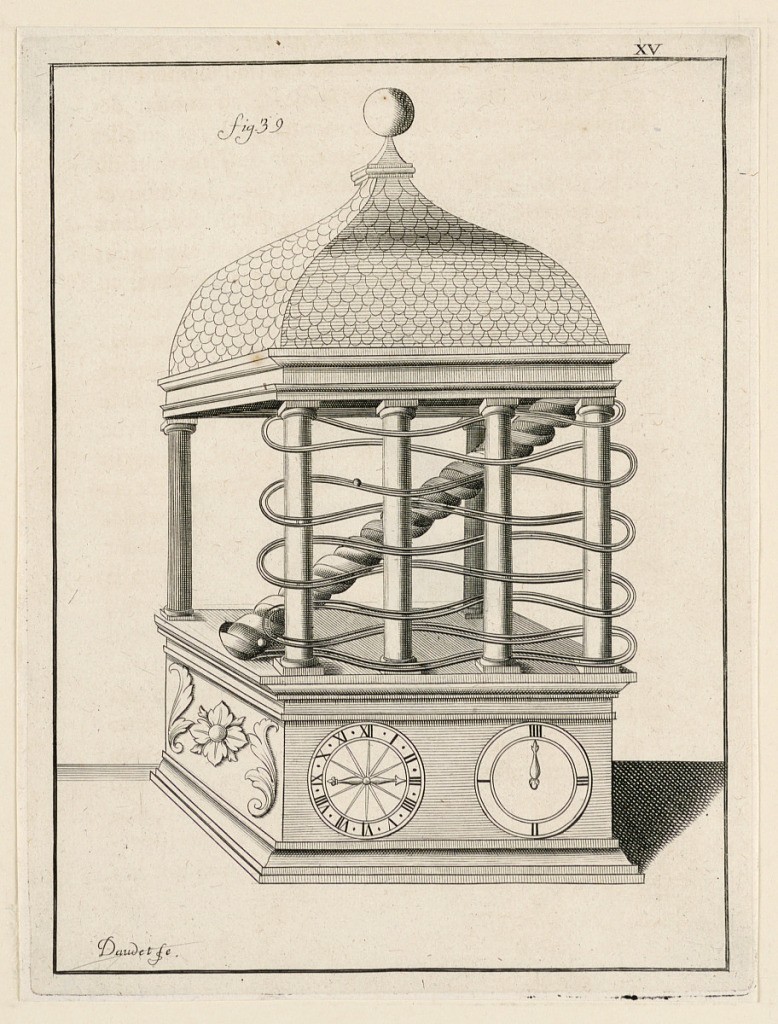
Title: Design For a Clock, pl. XV from "Recueil d'Ouvrages Curieux de Mathematique et de Mecanique, ou Description du Cabinet"
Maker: Gaspard Grollier de Seviere II, French, 1677 - 1745
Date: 1719
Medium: Engraving on paper
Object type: Print
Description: Design for a clock ???